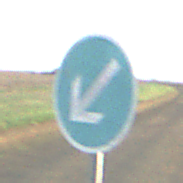
Verkehrszeichen: VorgeschriebeneVorbeifahrtLinks
Umgebung: Outdoor, Nature
Tageszeit: SunriseSunset
Wetter: Clear
Licht: Natural
Jahreszeit: NotSpecified
Kontrast: HighContrast